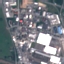
Land use / land cover: Industrial